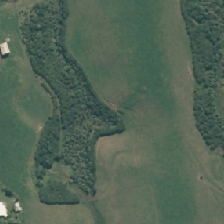
Land cover: grose_broom